При нормальных условиях кислород состоит из двухатомных молекул $O_{2}$. При повышении температуры часть молекул может диссоциировать, в результате чего из каждой молекулы $O_{2}$ образуются два атома $O$.  На рисунке показаны два идентичных циклических процесса 1 и 2 в координатах $(\rho, p)$, где $\rho$ - плотность газа, $p$ - давление. По осям отложены безразмерные величины $p / p_{0}$ и $\rho / \rho_{0}$, где $p_{0}$ и $\rho_{0}$ - некоторые значения. Первый эксперимент был проведен при низких температурах, и рабочим веществом служил молекулярный кислород $O_{2}$. Второй эксперимент проводился при значительно более высоких температурах. При этом часть кислорода находилась в молекулярном $\left(O_{2}\right)$, а часть - в атомарном ($O$) состоянии, и степень диссоциации не изменялась в течение эксперимента. Масса газа в обоих экспериментах была одной и той же. Известно, что отношение максимальных температур в этих экспериментах $k_{\max }=T_{2, \max } / T_{1, \max }=2.8$.
Определите степень диссоциации $\alpha$ кислорода (долю диссоциированных молекул) во втором эксперименте.
Определите отношение $k_{\min }$ минимальных температур в этих экспериментах.
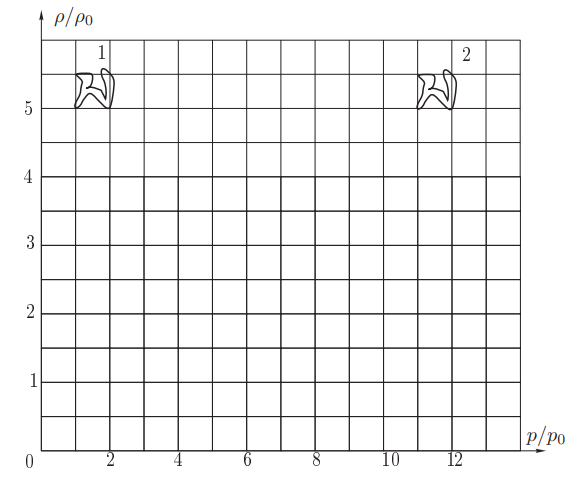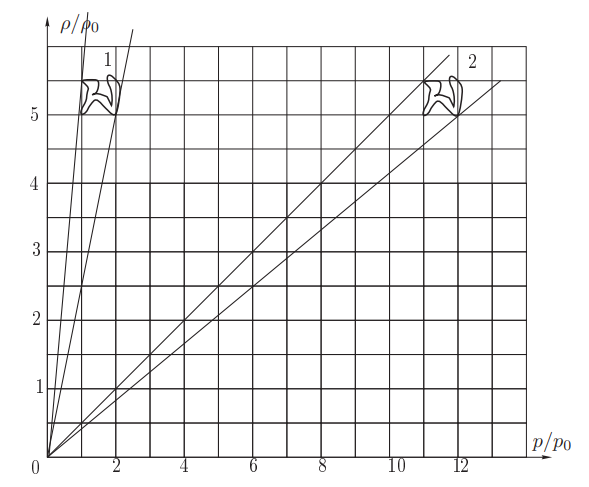
Определите степень диссоциации $\alpha$ кислорода (долю диссоциированных молекул) во втором эксперименте.
Решение: Пусть $\nu$ — число молей $O_{2}$ до диссоциации, $\alpha$ — доля диссоциированных молекул. Число молей молекулярного кислорода $O_{2}$ после диссоциации $\nu_{2}=(1-\alpha) \nu$, число молей атомарного кислорода $O$ $\nu_{1}=2 \alpha \nu$. Запишем уравнения состояния для молекулярного и атомарного кислорода: $$ p_{O_{2}} V=\nu_{2} R T=(1-\alpha) \nu R T, \quad p_{O} V=\nu_{2} R T=2 \alpha \nu R T. $$ Согласно закону Дальтона $p=p_{O_{2}}+p_{O}$, откуда: $$ p V=(1+\alpha) \nu R T=\frac{m}{\mu_{2}} R T(1+\alpha), $$ где $\mu_{2}$ — молярная масса $O_{2}$. Последнее уравнение можно переписать в виде: $$ p=\frac{\rho}{\mu_{2}} R T(1+\alpha) \quad \text { или } \quad \left(\frac{p}{\rho}\right)_{2}=\frac{R T_{2}}{\mu_{2}}(1+\alpha), \quad (1) $$ где индекс $(2)$ означает, что это соотношение относится ко второму циклу.
Ответ:

Определите отношение $k_{\min }$ минимальных температур в этих экспериментах.
Решение: Аналогично для первого цикла: $$ \left(\frac{p}{\rho}\right)_{1}=\frac{R T_{1}}{\mu_{2}}. \quad (2) $$ Соотношения $(1)$ и $(2)$ связывают отношение $p / \rho$ с температурой $T$ в любой точке циклов $1$ и $2$. В частности они справедливы для точек с максимальными температурами на циклах $1$ и $2$: $$ \left(\frac{p}{\rho}\right)_{1, \max }=\frac{R T_{1, \max }}{\mu_{2}}, \quad \left(\frac{p}{\rho}\right)_{2, \max }=\frac{R T_{2, \max }}{\mu_{2}}(1+\alpha). $$ Величины $(p / \rho)_{1, \max }$ и $(p / \rho)_{2, \max }$ можно определить по наклону касательных к циклам $1$ и $2$ , проведённых из начала координат. Для определения абсолютных значений этих величин нужно знать значения $\rho_{0}$ и $p_{0}$, использованные при построении графиков циклов. Но безразмерное отношение $r_{\max }=\left[(p / \rho)_{2, \max } /(p / \rho)_{1, \max }\right]$ от них не зависит. Это отношение можно определить, проведя касательные к циклам $1$ и $2$ с минимальным наклоном к оси абсцисс (см. рисунок).  По графику: $$ \left(\frac{p}{\rho}\right)_{2, \max } \approx 2.4, \quad\left(\frac{p}{\rho}\right)_{1, \max } \approx 0.4, \quad r_{\max } \approx 6 . $$ Следовательно: $$ \frac{T_{2, \max }}{T_{1, \max }}(1+\alpha)=k_{\max }(1+\alpha) \approx 6, \quad \text { отсюда } \quad \alpha \approx 0.2. $$ Определим теперь отношение $T_{2, \min } / T_{1, \min }$. Для этого нужно провести касательные к циклам $1$ и $2$ с максимальным наклоном к оси абсцисс. По графикам циклов находим: $$ r_{\min }=11, \quad \text { откуда } \quad \frac{T_{2, \min }}{T_{1, \min }}=\frac{11}{1+\alpha} \approx 9.2 . $$
Ответ: $$ k_{\min } \approx 9.2. $$
Темы:
T, Термодинамика, Всероссийские, Циклы, Диссоциация